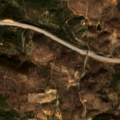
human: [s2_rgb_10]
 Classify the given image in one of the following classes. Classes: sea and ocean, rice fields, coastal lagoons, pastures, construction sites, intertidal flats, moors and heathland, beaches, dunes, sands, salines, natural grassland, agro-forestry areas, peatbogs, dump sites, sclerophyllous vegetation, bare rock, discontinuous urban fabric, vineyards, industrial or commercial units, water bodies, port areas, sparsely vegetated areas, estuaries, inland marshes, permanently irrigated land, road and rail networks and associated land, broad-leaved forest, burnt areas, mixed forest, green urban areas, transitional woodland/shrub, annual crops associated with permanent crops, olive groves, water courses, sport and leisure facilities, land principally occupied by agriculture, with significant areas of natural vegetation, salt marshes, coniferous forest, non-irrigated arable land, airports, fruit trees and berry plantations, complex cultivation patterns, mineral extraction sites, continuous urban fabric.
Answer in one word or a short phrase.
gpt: complex cultivation patterns, land principally occupied by agriculture, with significant areas of natural vegetation, coniferous forest, moors and heathland, transitional woodland/shrub